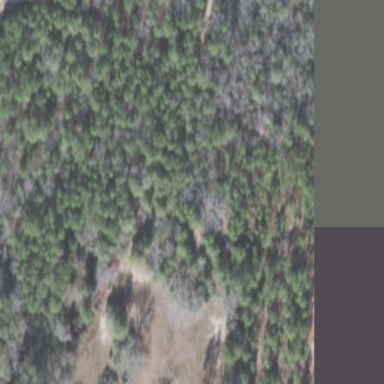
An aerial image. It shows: Mixed leaf woodland.